Question: I am using ExtJS 4.2. I am using the below code to render a combobox in a ExtJS Grid. This is my first attempt on a Combobox inside a Grid and my end target is a few levels beyond this. But I am stuck at the first step i.e to add a combobox and display a Json result in the comboboxes of the Grid. Below is my code:
'''
Ext.onReady(function() {
Ext.require([ 'Ext.data.*', 'Ext.grid.*' ]);
// ************************** Define Data Models ************************ //
Ext.define('SecureUser', {
extend : 'Ext.data.Model',
fields : [ 'id', 'username' ]
});
// ************************** Define Data Stores ************************ //
//The Store contains the AjaxProxy as an inline configuration
var userStore = Ext.create('Ext.data.Store', {
autoLoad : true,
model : 'SecureUser',
proxy : {
type : 'ajax',
api: {
read: 'secureUserSecureRole/listJSON',
},
reader : {
type : 'json',
successProperty: 'success',
root : 'secureUsers',
messageProperty: 'message'
},
writer : {
type : 'json',
encode: 'true',
root: 'secureUsers'
}
}
});
//renderer needed to display correct field when not editing combo (see API)
Ext.util.Format.comboRenderer = function(combo) {
return function(value) {
var record = combo.findRecord(combo.valueField, value);
return record ? record.get(combo.displayField)
: combo.valueNotFoundText;
}
}
var combo = new Ext.form.ComboBox({
typeAhead: true,
triggerAction: 'all',
mode: 'remote',
store: userStore,
valueField: 'username',
displayField: 'username'
});
// Grid-columns with meta-data from backend.
var recipeColumns = [ {
header : "ID",
width : 40,
sortable : true,
dataIndex : 'id'
},{
header : 'User Name',
width : 130,
dataIndex : 'username',
editor : combo,
renderer: Ext.util.Format.comboRenderer(combo)
}];
// create youbrew.recipe.Grid instance (@see recipeGrid.js)
var userGrid = Ext.create('Ext.grid.Panel', {
renderTo : document.body,
store: userStore,
width : 200,
height : 300,
clicksToEdit : 'auto',
columns : recipeColumns
});
});
'''
My JSON object returned from backend is:
{"sucess":true,"secureUsers":[{"username":"admin","id":1},{"username":"super","id":2},{"username":"user","id":3}]}
The result is just a Grid with two headers ID and User Name and the records listed one by one. But, I don't see any comboboxes on the username(s) in each row. Even when I click, they don't turn into comboboxes ( I read this is the behavior somewhere ). Also, I don't see any runtime errors on the debugger tool too.

Can you tell me where am I going wrong? Is it because I am using the same userStore for both Grid and the combo as well?
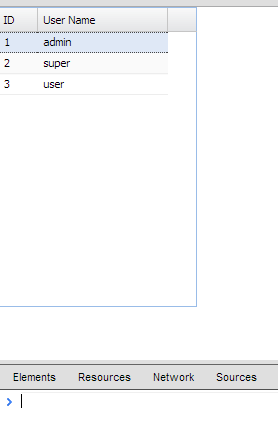
Answer: You need to add 'CellEditing' plugin to your grid config:
'''
var userGrid = Ext.create('Ext.grid.Panel', {
renderTo : document.body,
store: userStore,
width : 200,
height : 300,
columns : recipeColumns,
plugins: [
Ext.create('Ext.grid.plugin.CellEditing', {
clicksToEdit: 1
})
]
});
'''